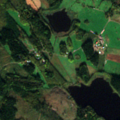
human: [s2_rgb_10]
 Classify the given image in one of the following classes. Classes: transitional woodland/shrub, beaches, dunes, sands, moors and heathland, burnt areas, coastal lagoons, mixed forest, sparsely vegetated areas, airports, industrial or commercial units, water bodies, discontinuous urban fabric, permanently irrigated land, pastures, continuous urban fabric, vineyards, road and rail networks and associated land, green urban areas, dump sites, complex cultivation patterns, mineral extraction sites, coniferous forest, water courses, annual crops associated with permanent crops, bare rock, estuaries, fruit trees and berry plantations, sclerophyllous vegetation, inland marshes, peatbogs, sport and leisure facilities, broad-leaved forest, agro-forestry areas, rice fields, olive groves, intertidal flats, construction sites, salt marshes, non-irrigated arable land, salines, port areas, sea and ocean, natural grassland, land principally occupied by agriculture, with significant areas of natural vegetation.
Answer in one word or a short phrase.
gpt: land principally occupied by agriculture, with significant areas of natural vegetation, coniferous forest, mixed forest, transitional woodland/shrub, water bodies